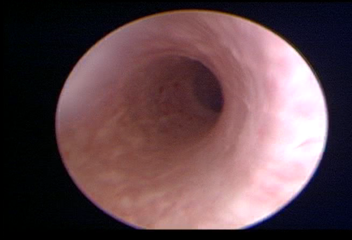
Modality: WLC
Class: Normal mucosa
Bladder cancer association: No